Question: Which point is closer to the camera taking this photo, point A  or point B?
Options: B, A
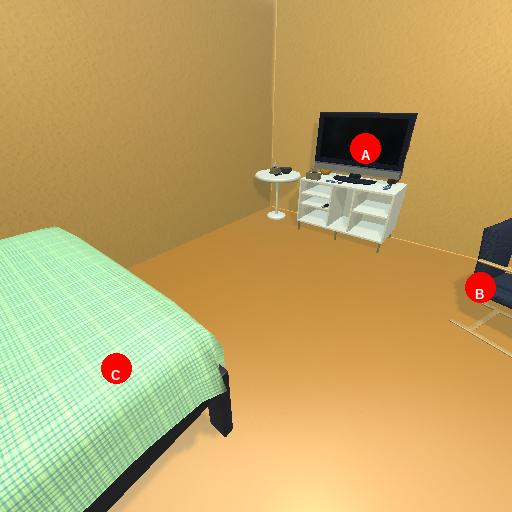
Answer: B